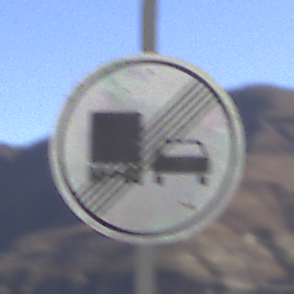
Verkehrszeichen: EndeUeberholverbotKraftfahrzeuge
Umgebung: Outdoor, Nature
Tageszeit: Midday
Wetter: Clear
Licht: Natural
Jahreszeit: NotSpecified
Kontrast: HighContrast